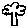
Label: tree